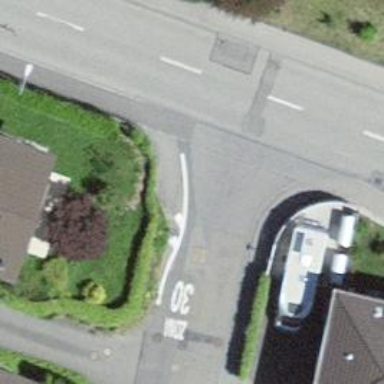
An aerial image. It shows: Road with "give way" sign.